What distinguishes these two images?
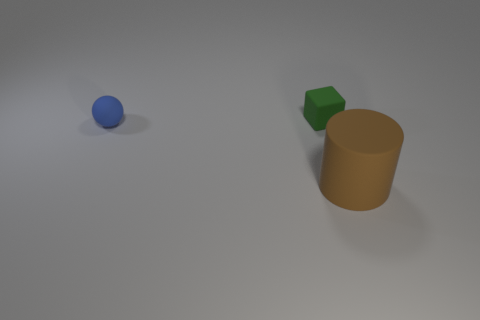
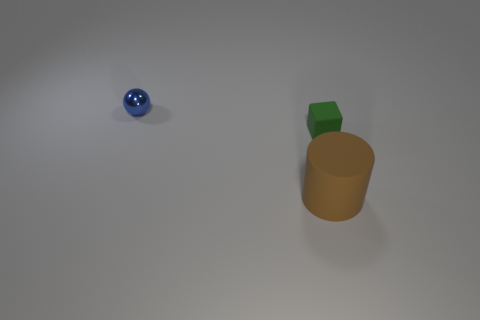
the tiny ball turned metallic
the tiny blue rubber sphere changed to shiny
the small blue rubber object turned metal
the blue thing became shiny
the small blue rubber ball in front of the small green object became metal
the tiny blue rubber ball that is left of the cube changed to metal
the small blue matte sphere that is to the left of the small green matte cube turned shiny
the tiny blue rubber ball that is left of the small block became shiny